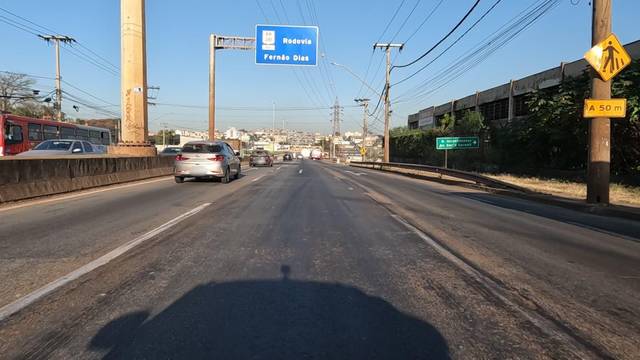
Region: Brazil
Coordinates: -19.959, -44.033